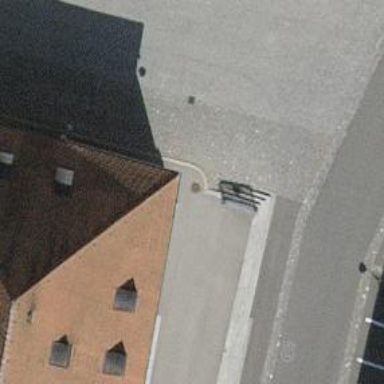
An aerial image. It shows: Set of steps on the road.